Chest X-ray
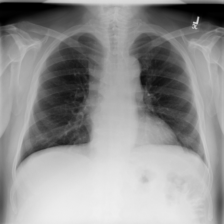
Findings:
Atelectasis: negative
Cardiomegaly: negative
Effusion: negative
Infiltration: negative
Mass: negative
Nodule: negative
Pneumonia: negative
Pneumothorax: negative
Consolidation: negative
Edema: negative
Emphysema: negative
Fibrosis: negative
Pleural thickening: negative
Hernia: negative